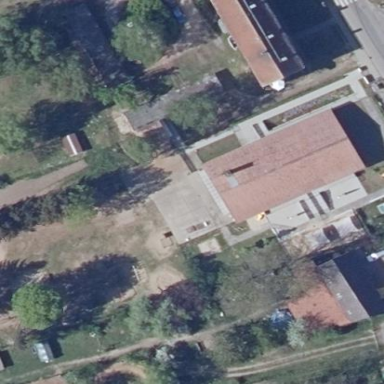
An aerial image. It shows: Kindergarten building.